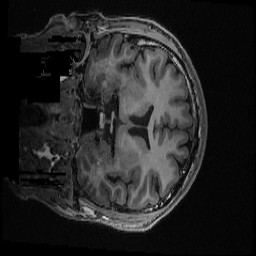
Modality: T1w
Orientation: coronal
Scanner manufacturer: ge
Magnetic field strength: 3 T
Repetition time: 0.008164 s
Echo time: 0.003184 s